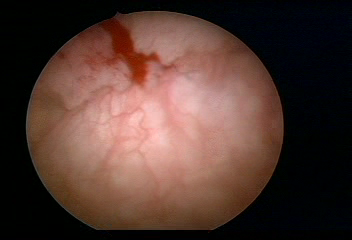
Modality: WLC
Class: Malignant
Subclass: LowGradePapillary
Lesion: L1
Stage: Ta
Morphology: Papillary
Bladder cancer association: Yes
Annotated structures: Tumor